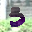
Label: 3